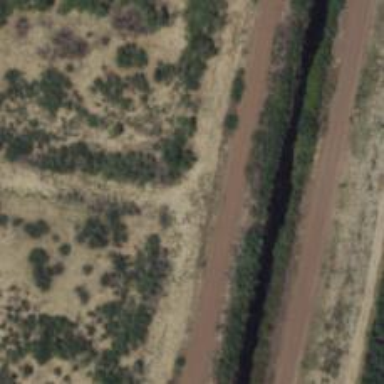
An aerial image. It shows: Track road next to man-made cutline.